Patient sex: M
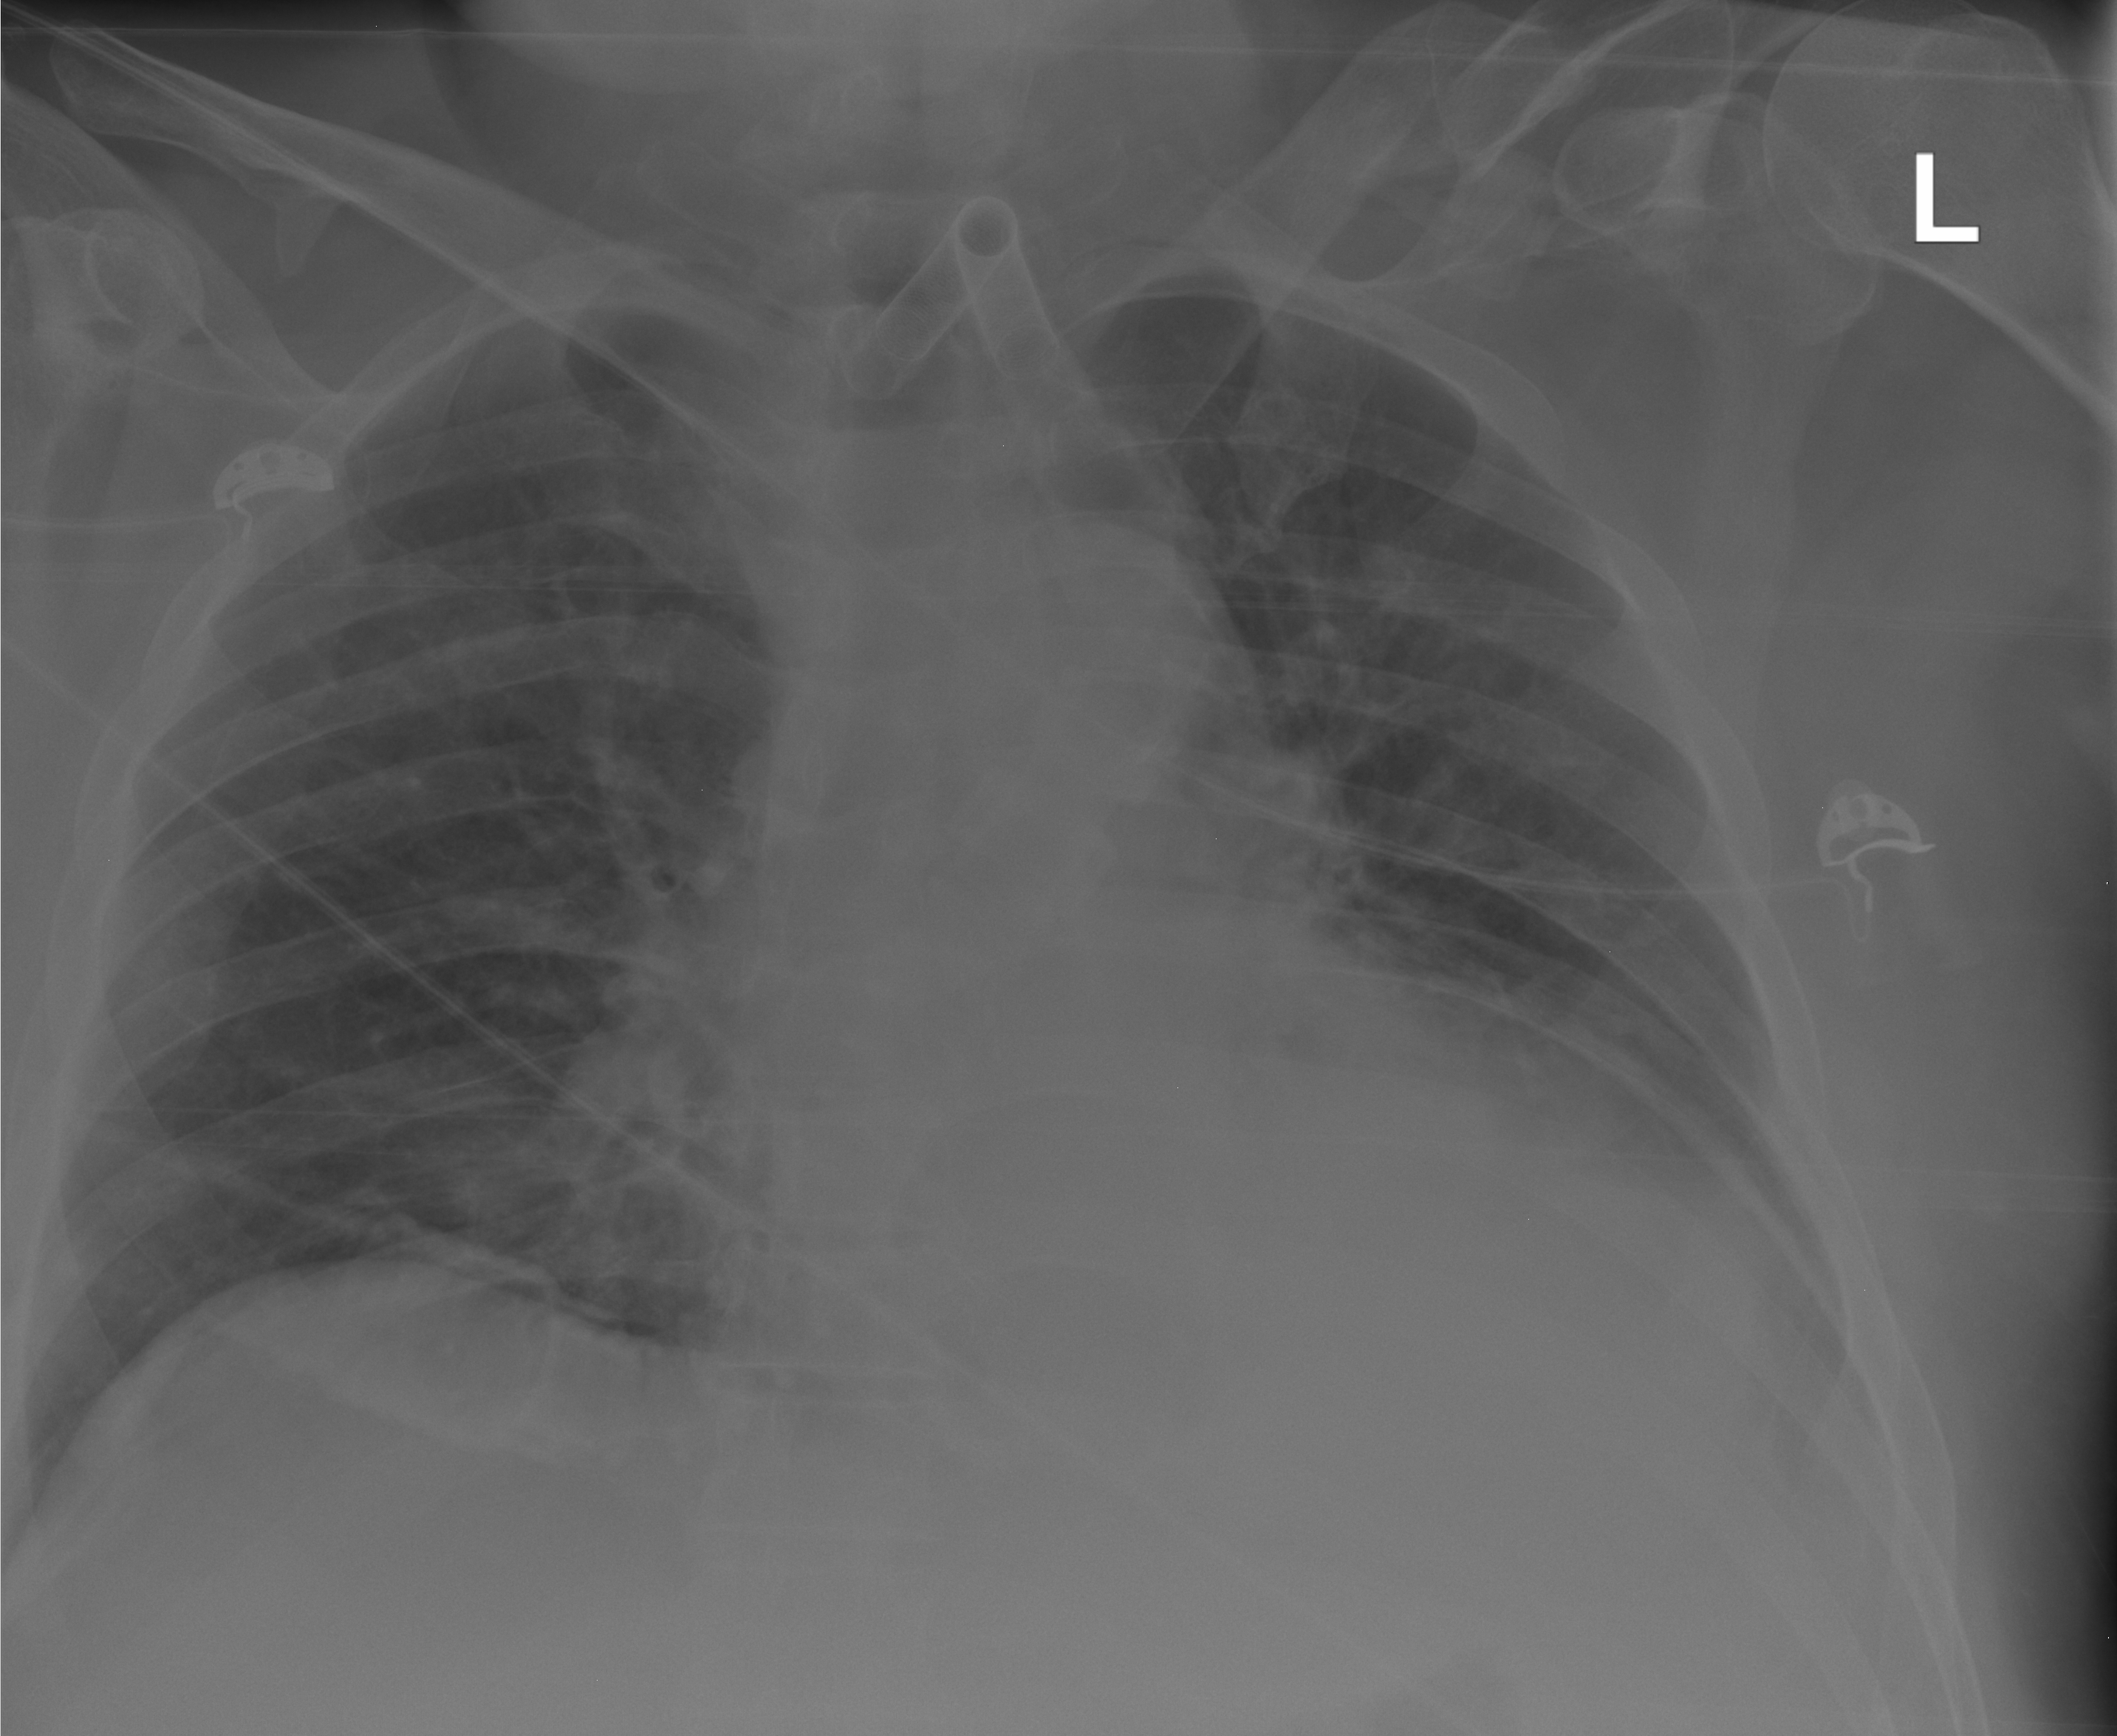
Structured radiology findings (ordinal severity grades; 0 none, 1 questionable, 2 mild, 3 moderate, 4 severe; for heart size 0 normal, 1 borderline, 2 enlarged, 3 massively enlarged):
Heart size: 0
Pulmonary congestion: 2
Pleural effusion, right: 0
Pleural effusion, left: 2
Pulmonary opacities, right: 0
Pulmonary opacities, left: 0
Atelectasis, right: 0
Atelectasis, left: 2